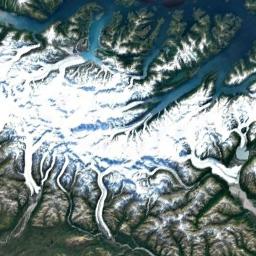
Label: snowberg